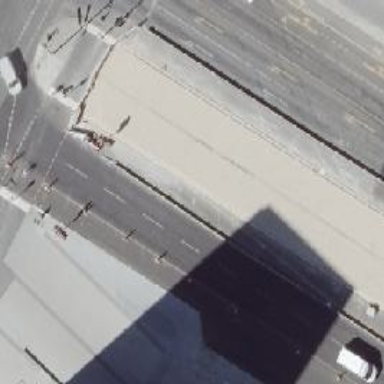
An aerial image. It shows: Asphalt road tunnel.